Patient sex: F
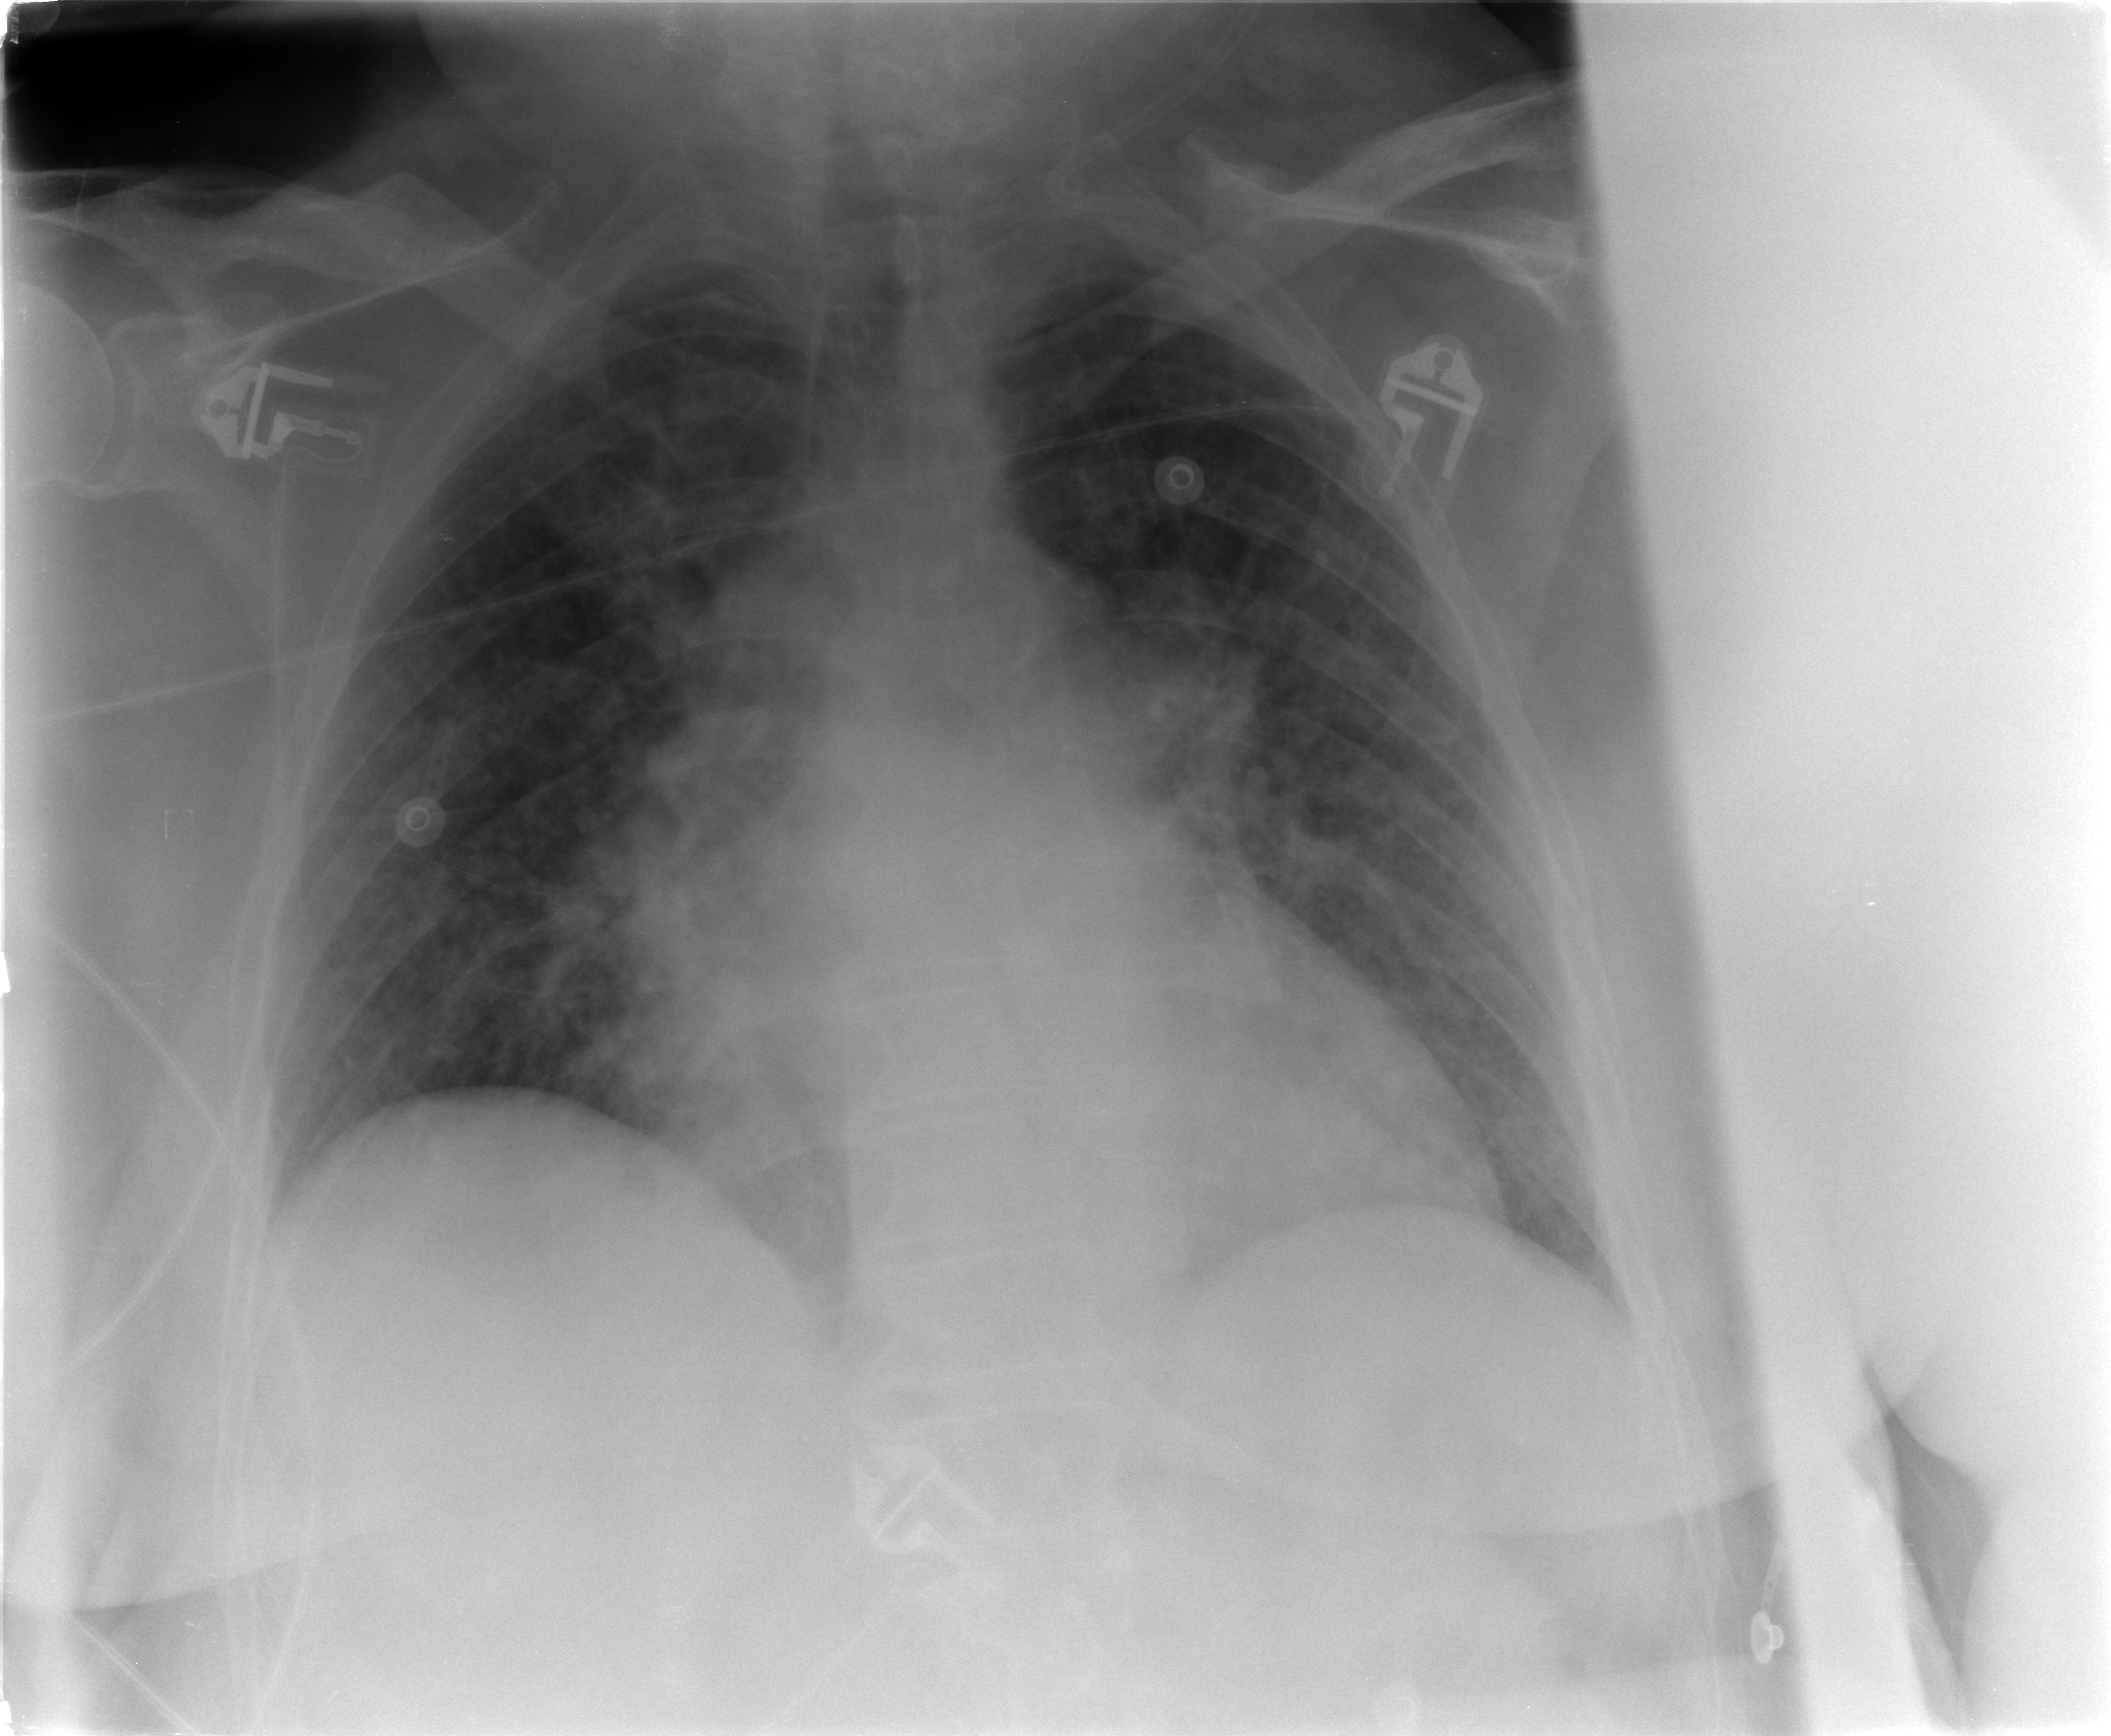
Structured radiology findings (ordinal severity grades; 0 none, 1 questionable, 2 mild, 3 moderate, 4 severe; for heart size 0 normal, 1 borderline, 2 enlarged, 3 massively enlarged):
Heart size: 2
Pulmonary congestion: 2
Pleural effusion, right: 0
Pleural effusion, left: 0
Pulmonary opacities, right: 2
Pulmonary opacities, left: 2
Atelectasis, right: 1
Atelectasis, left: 1